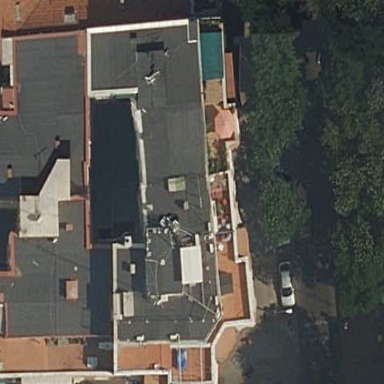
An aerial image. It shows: Residential building.